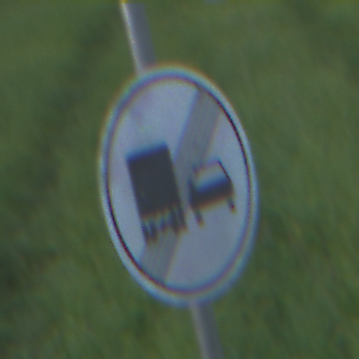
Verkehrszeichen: EndeUeberholverbotKraftfahrzeuge
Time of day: MorningAfternoon
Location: Outdoor (Nature)
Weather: PartlyCloudy
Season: NotSpecified
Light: Natural